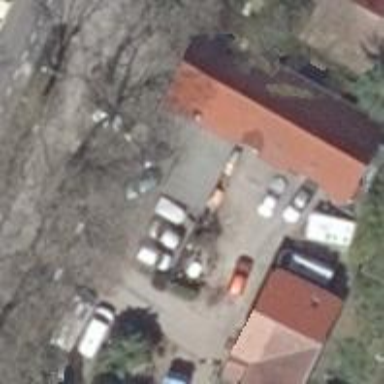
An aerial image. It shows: Car repair shop.